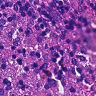
Metastatic tissue present: no